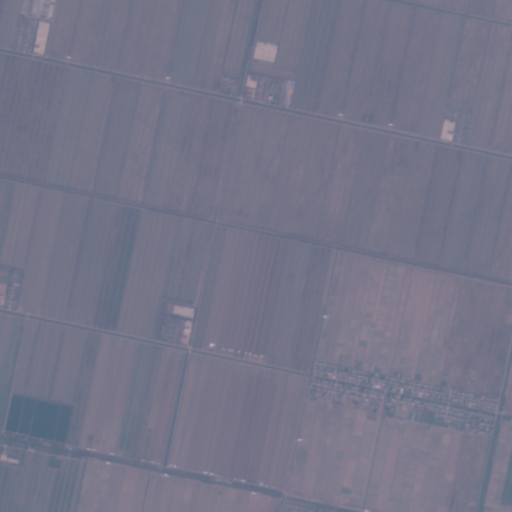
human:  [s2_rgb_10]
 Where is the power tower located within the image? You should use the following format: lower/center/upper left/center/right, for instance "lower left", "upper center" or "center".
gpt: The power tower is located in the upper center of the image.
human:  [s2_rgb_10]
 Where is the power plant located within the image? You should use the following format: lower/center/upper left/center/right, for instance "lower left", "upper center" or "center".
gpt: There is no power plant in the image.